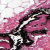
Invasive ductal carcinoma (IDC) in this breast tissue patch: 0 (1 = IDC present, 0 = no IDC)